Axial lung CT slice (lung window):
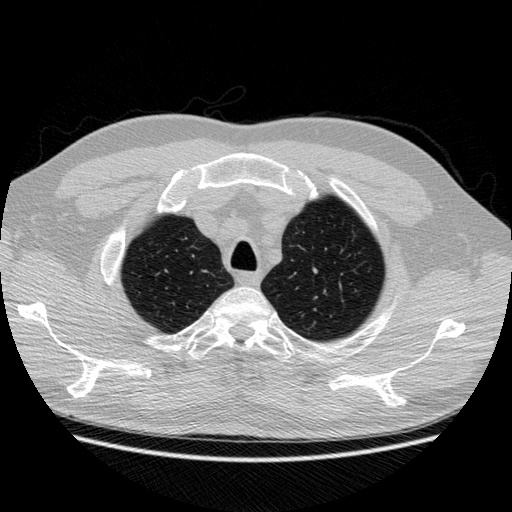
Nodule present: no